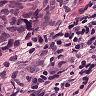
Metastatic tissue present: yes